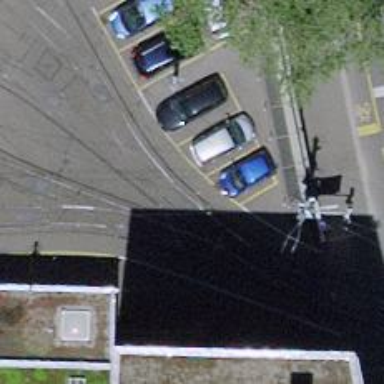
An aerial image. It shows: Tram railway with one track running through service yard. The railway is electrified with contact lines.